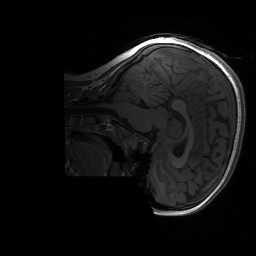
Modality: T1w
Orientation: sagittal
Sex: female
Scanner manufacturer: siemens
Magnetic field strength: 3 T
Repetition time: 1.9 s
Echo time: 0.00243 s